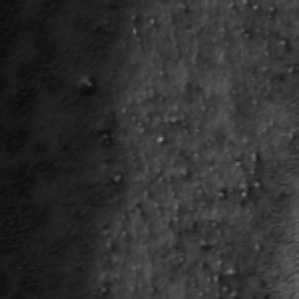
Label: frost